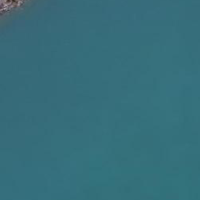
EUNIS habitat code: 14
Species observed at this site:
Dactylorhiza majalis